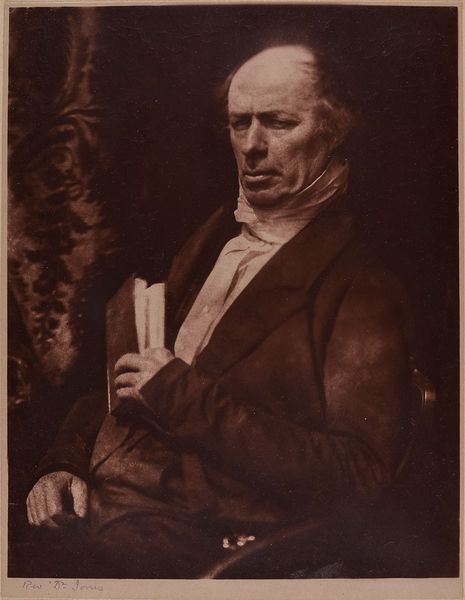
Titel: Rev. Dr. Jones
Künstler: David Octavius Hill
Standort: Hamburg
Institution: Museum für Kunst und Gewerbe Hamburg
Schlagwörter: mann, portrait, figur, papier, foto, fotografie, photographie, buch, photo, lichtbild, bildwerke, angewandte und bildende kunst, hessische systematik, porträt, porträtfotografie, porträtphotographie, hüftbild, pigmentdruck, kartonpassepartout